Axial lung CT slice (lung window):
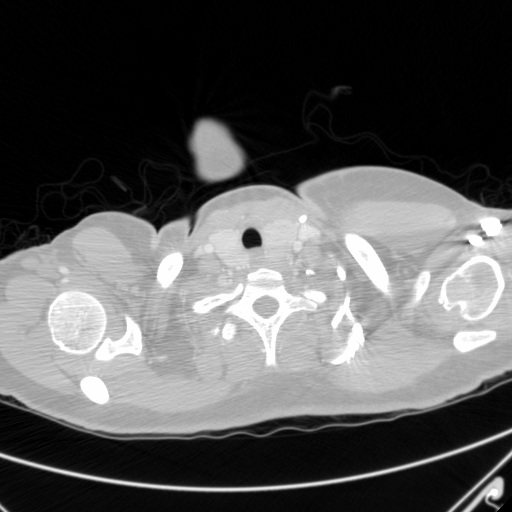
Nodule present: no